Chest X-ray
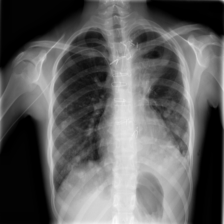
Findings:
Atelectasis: negative
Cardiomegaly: negative
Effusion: negative
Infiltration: negative
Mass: positive
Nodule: negative
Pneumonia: negative
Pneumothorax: positive
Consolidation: negative
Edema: negative
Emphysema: negative
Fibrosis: negative
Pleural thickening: negative
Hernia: negative